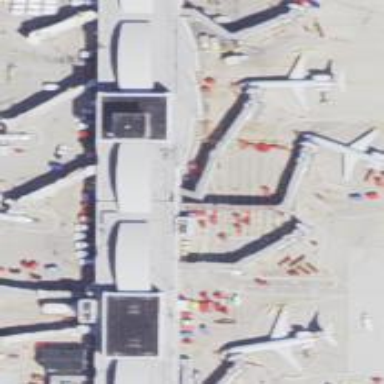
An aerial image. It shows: Airport gate.